【题型】解答题　【知识点】平面几何　【难度】easy
如图, 已知 \(\triangle ABC\) 中, 点 \(E, F\) 分别在 \(\triangle ABC\) 的边 \(AB, AC\) 上, \(EF // BC, AE = 2BE, S_{\triangle ABC} = 1\), 求 \(S_{\triangle CEF}\) 的值。

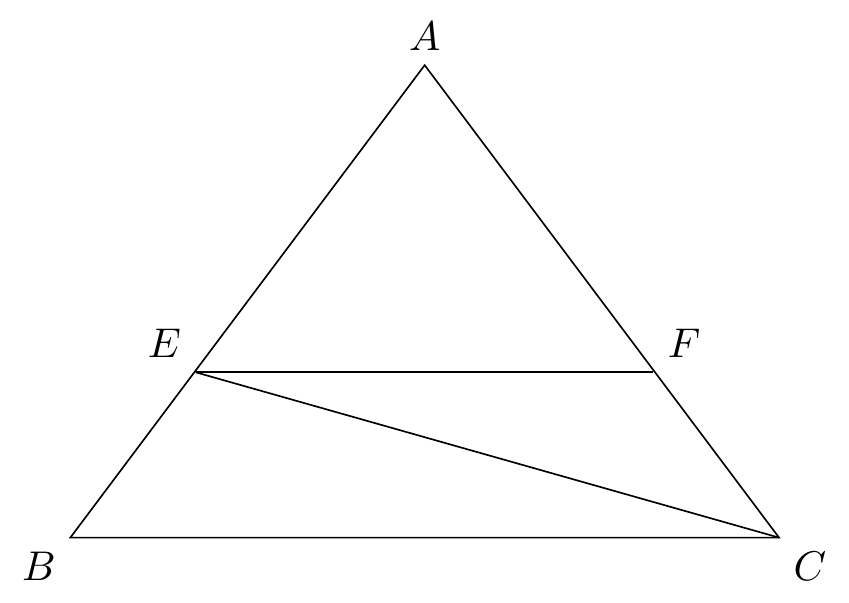
【解答】
解：$\because AE = 2BE, S_{\triangle ABC} = 1$,
\[
\therefore S_{\triangle AEC} = \frac{2}{3} S_{\triangle ABC} = \frac{2}{3}.
\]
$\because EF // BC$,
\[
\therefore \frac{AF}{FC} = \frac{AE}{EB} = \frac{2}{1},
\]
\[
\therefore S_{\triangle CEF} = \frac{1}{3} S_{\triangle AEC} = \frac{2}{9},
\]
即 \(S_{\triangle CEF}\) 的值为 \(\frac{2}{9}\).